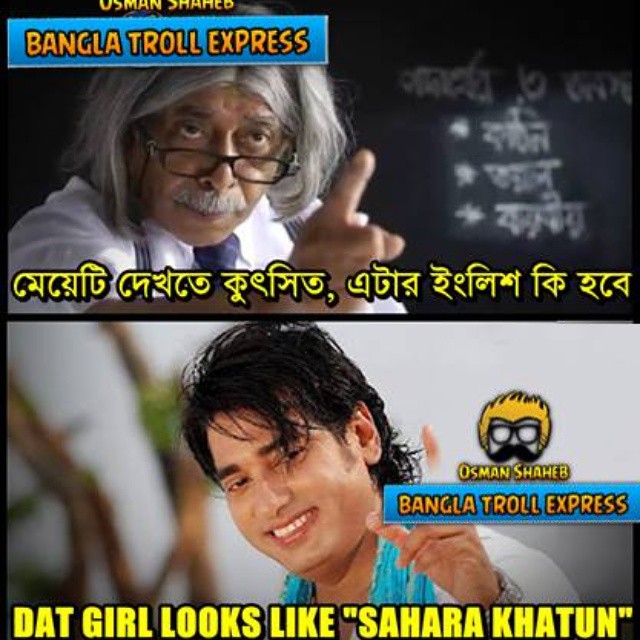
Caption: মেয়েটি দেখতে কুৎসিত , এটার ইংলিশ কি হবে  DAT GIRL LOOKS LIKE "SAHARA KHATUN"
Label: hate